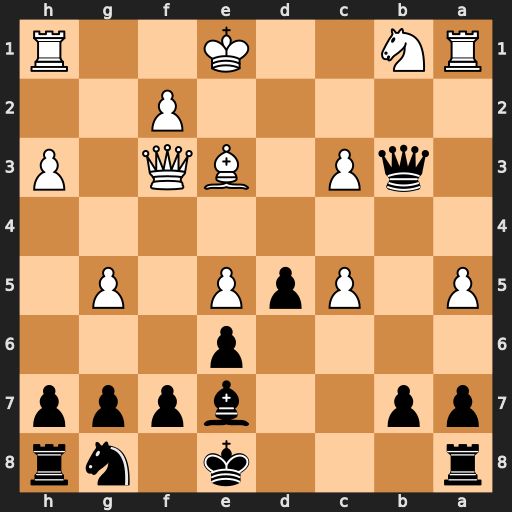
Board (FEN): r3k1nr/pp2bppp/4p3/P1PpP1P1/8/1qP1BQ1P/5P2/RN2K2R
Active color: b
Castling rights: KQkq
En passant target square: -
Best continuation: Qb2 Qe2 Qxa1 Qb5+ Kf8